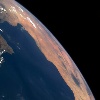
Label: water